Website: lowes
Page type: stored-credit-cards
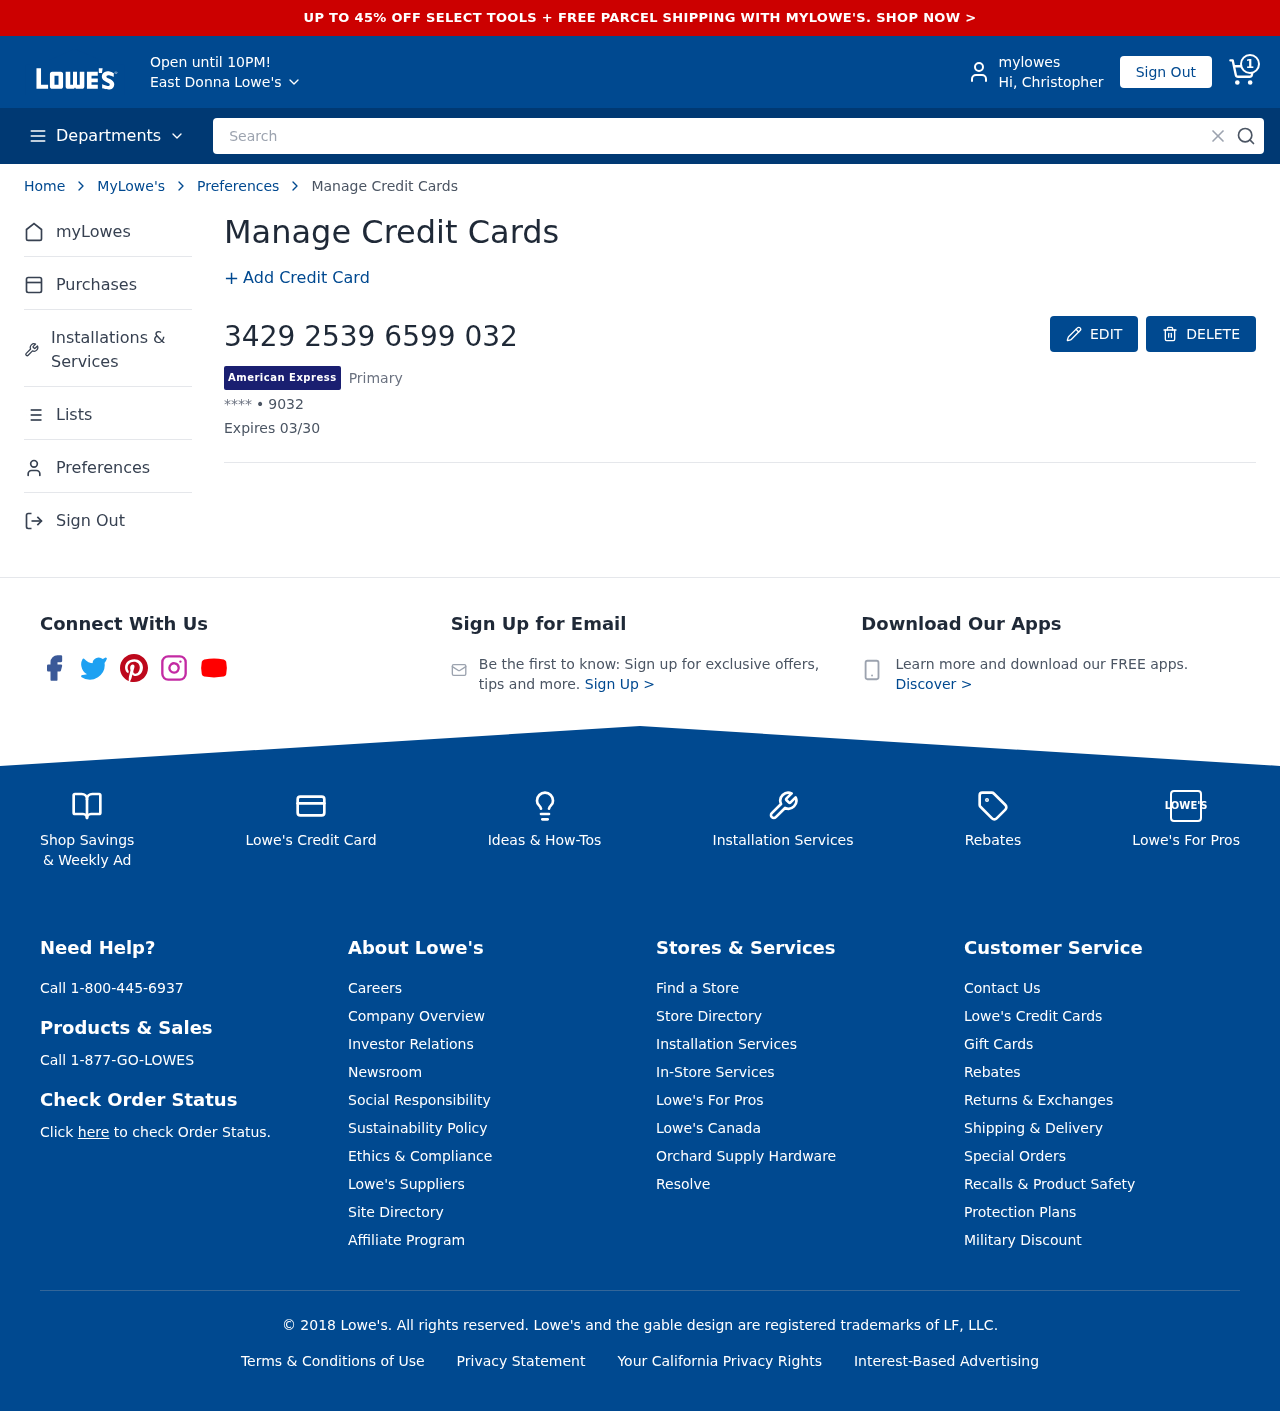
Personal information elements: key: PII_CARD_EXPIRY
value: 03/30
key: PII_CARD_LAST4
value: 9032
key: PII_CARD_NUMBER
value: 3429 2539 6599 032
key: PII_CARD_TYPE
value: American Express
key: PII_CITY
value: East Donna
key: PII_FIRSTNAME
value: Christopher
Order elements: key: ORDER_NUM_ITEMS
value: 1
Search elements: key: HEADER_SEARCH
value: Search